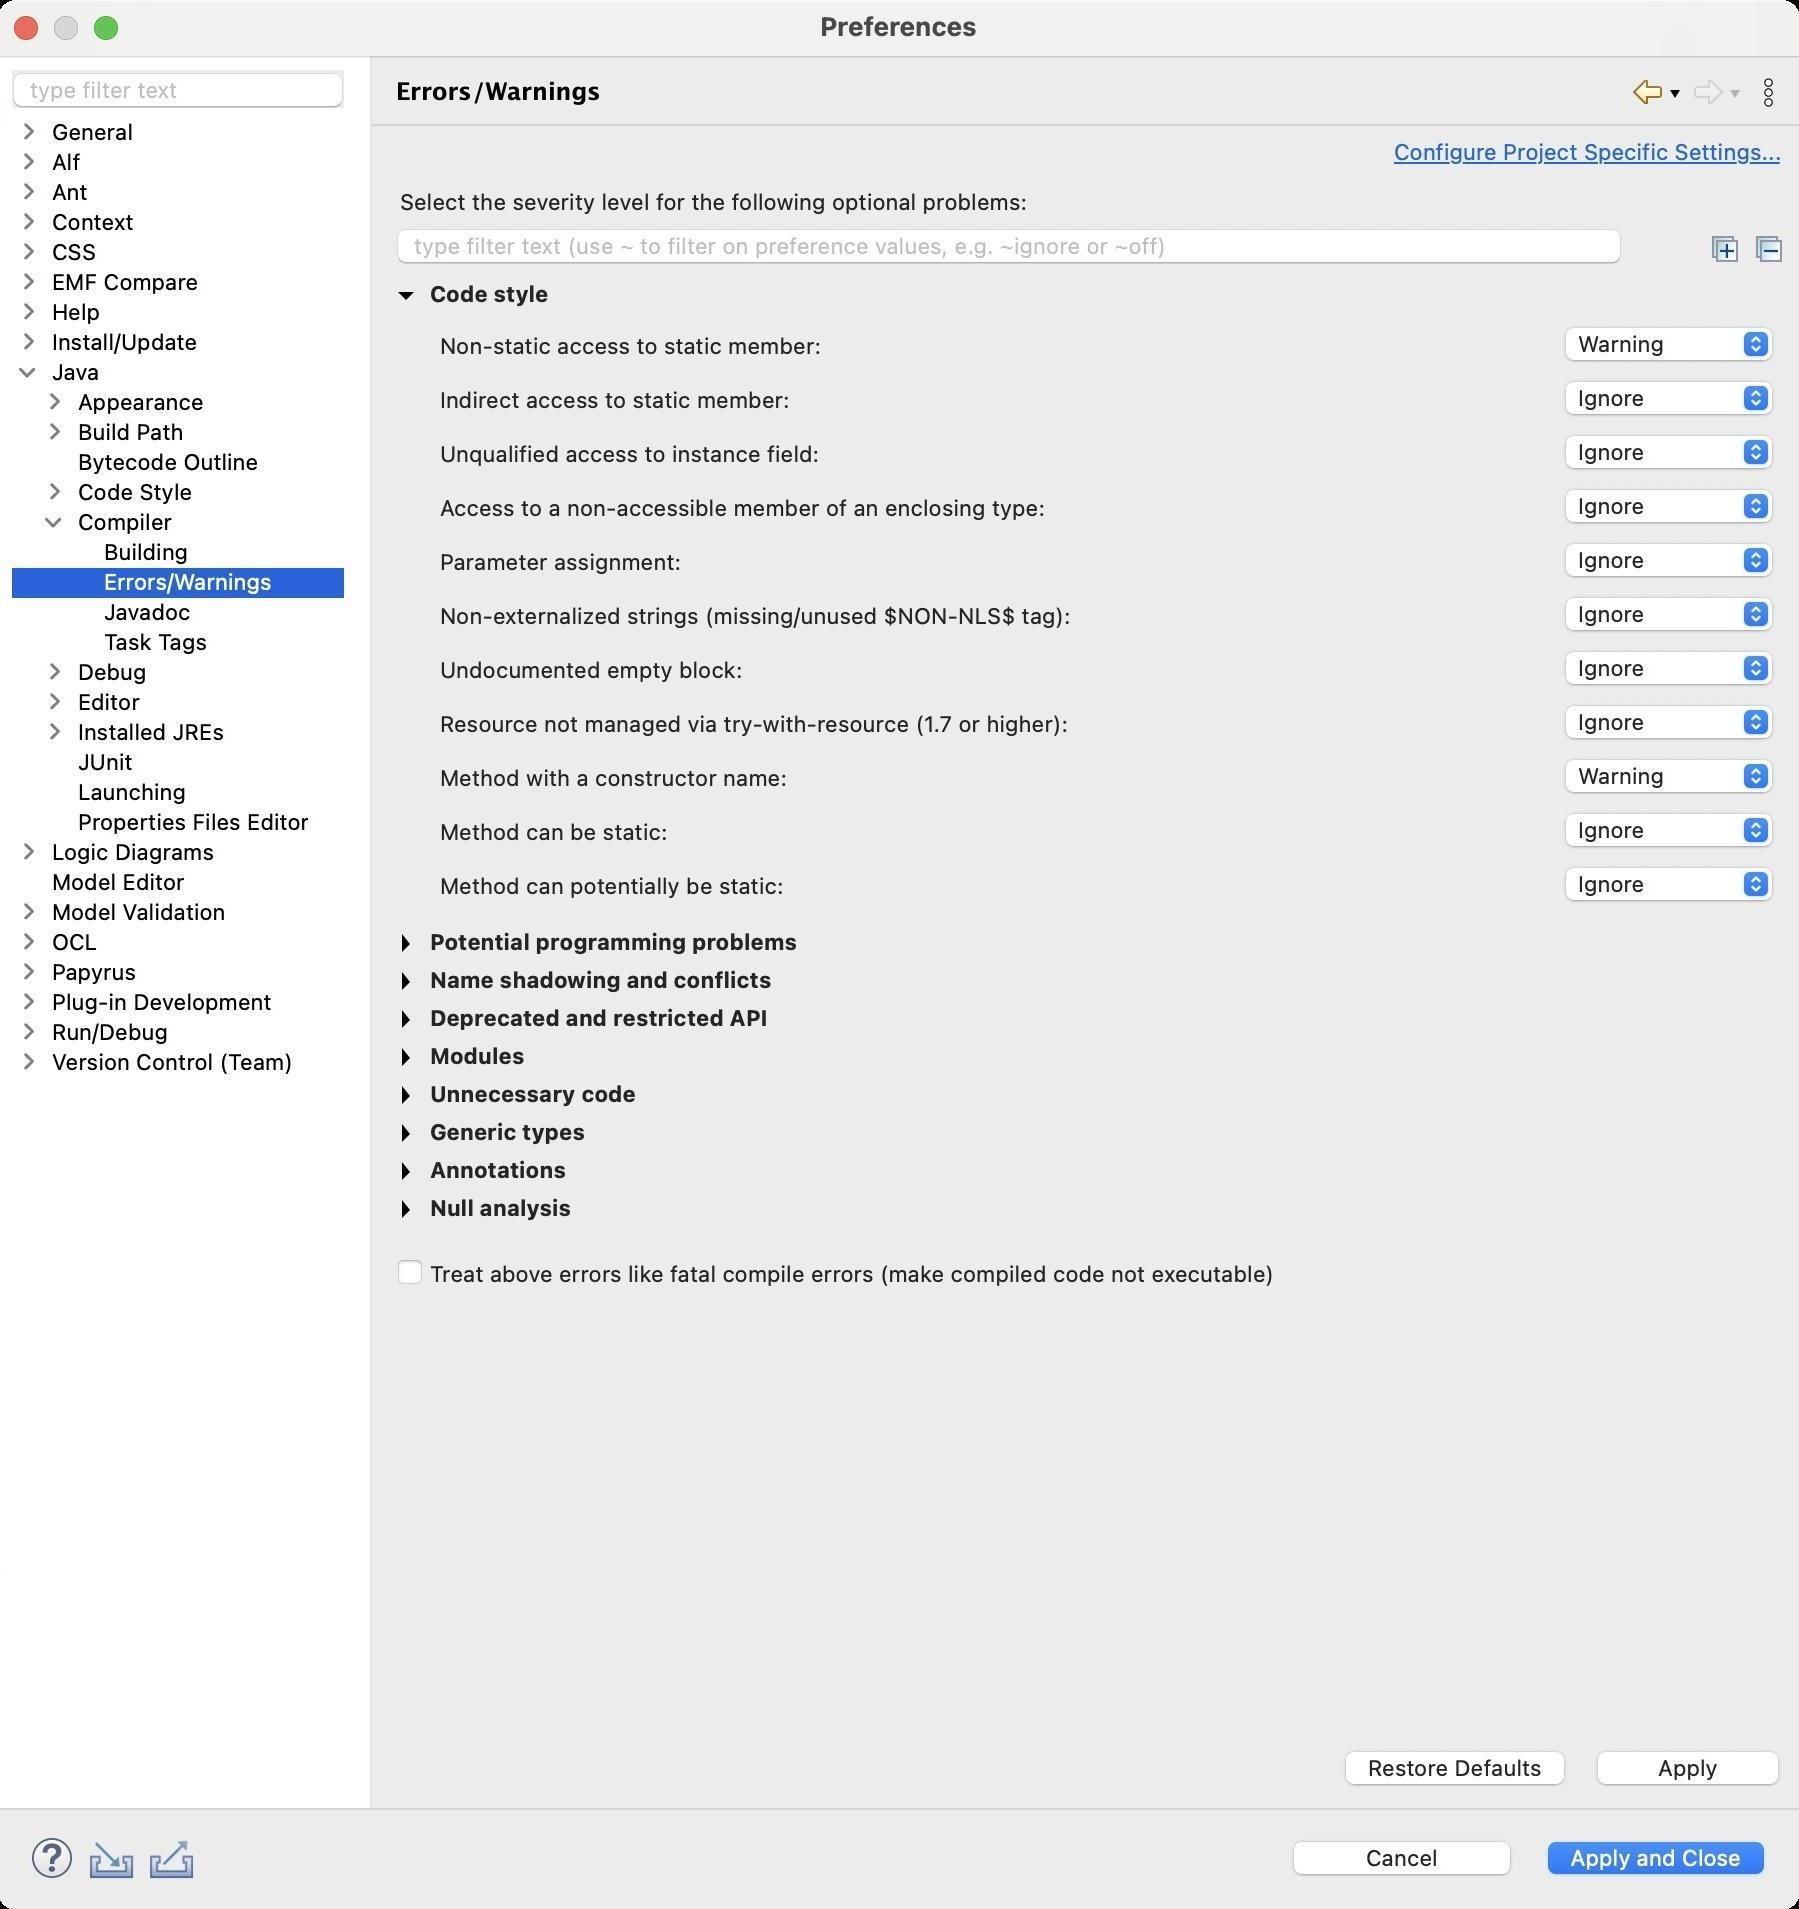
Accessibility tree:
{"name": "Preferences", "role": "AXWindow", "description": null, "role_description": "standard window", "value": null, "position": "480.00;95.00", "size": "901;955", "children": [{"name": "Apply_and_Close", "role": "AXButton", "description": null, "role_description": "button", "value": null, "position": "769.00;917.00", "size": "120;27", "children": []}, {"name": "Cancel", "role": "AXButton", "description": null, "role_description": "button", "value": null, "position": "642.00;917.00", "size": "120;27", "children": []}, {"name": null, "role": "AXToolbar", "description": null, "role_description": "toolbar", "value": null, "position": "12.00;915.00", "size": "90;30", "children": [{"name": "Help", "role": "AXCheckBox", "description": null, "role_description": "checkbox", "value": 0, "position": "12.00;915.00", "size": "30;30", "children": []}, {"name": "Import", "role": "AXButton", "description": null, "role_description": "button", "value": null, "position": "42.00;915.00", "size": "30;30", "children": []}, {"name": "Export", "role": "AXButton", "description": null, "role_description": "button", "value": null, "position": "72.00;915.00", "size": "30;30", "children": []}]}, {"name": null, "role": "AXScrollArea", "description": null, "role_description": "scroll area", "value": null, "position": "199.00;69.00", "size": "697;830", "children": [{"name": "Apply", "role": "AXButton", "description": null, "role_description": "button", "value": null, "position": "794.00;872.00", "size": "102;27", "children": []}, {"name": "Restore_Defaults", "role": "AXButton", "description": null, "role_description": "button", "value": null, "position": "668.00;872.00", "size": "121;27", "children": []}, {"name": null, "role": "AXScrollArea", "description": null, "role_description": "scroll area", "value": null, "position": "199.00;140.00", "size": "697;727", "children": [{"name": "Treat_above_errors_like_fatal_compile_errors_(make_compiled_code_not_executable)", "role": "AXCheckBox", "description": null, "role_description": "checkbox", "value": 0, "position": "199.00;629.00", "size": "444;16", "children": []}, {"name": "Search_for_external_annotations_in_all_build_path_locations", "role": "AXCheckBox", "description": null, "role_description": "checkbox", "value": 0, "position": "199.00;597.00", "size": "0;0", "children": []}, {"name": "Enable_syntactic_null_analysis_for_fields", "role": "AXCheckBox", "description": null, "role_description": "checkbox", "value": 0, "position": "199.00;597.00", "size": "0;0", "children": []}, {"name": "Inherit_null_annotations", "role": "AXCheckBox", "description": null, "role_description": "checkbox", "value": 0, "position": "199.00;597.00", "size": "0;0", "children": []}, {"name": null, "role": "AXScrollArea", "description": null, "role_description": "scroll area", "value": null, "position": "199.00;597.00", "size": "0;0", "children": [{"name": null, "role": "AXTextArea", "description": null, "role_description": "text entry area", "value": "Use default annotations for null specifications (Configure...)", "position": "199.00;597.00", "size": "0;13", "children": [{"name": "Configure...", "role": "AXLink", "description": null, "role_description": "hyperlink", "value": null, "position": "448.83;597.00", "size": "61;13", "children": []}]}]}, {"name": "Use_default_annotations_for_null_specifications_(Configure...)", "role": "AXCheckBox", "description": null, "role_description": "checkbox", "value": 1, "position": "199.00;597.00", "size": "0;0", "children": []}, {"name": null, "role": "AXPopUpButton", "description": null, "role_description": "pop up button", "value": "Ignore", "position": "199.00;597.00", "size": "0;0", "children": []}, {"name": null, "role": "AXStaticText", "description": null, "role_description": "text", "value": "Missing '@NonNullByDefault' annotation on package:", "position": "199.00;597.00", "size": "0;0", "children": []}, {"name": null, "role": "AXPopUpButton", "description": null, "role_description": "pop up button", "value": "Warning", "position": "199.00;597.00", "size": "0;0", "children": []}, {"name": null, "role": "AXStaticText", "description": null, "role_description": "text", "value": "'@NonNull' parameter not annotated in overriding method:", "position": "199.00;597.00", "size": "0;0", "children": []}, {"name": null, "role": "AXPopUpButton", "description": null, "role_description": "pop up button", "value": "Warning", "position": "199.00;597.00", "size": "0;0", "children": []}, {"name": null, "role": "AXStaticText", "description": null, "role_description": "text", "value": "Redundant null annotation:", "position": "199.00;597.00", "size": "0;0", "children": []}, {"name": null, "role": "AXPopUpButton", "description": null, "role_description": "pop up button", "value": "Warning", "position": "199.00;597.00", "size": "0;0", "children": []}, {"name": null, "role": "AXStaticText", "description": null, "role_description": "text", "value": "Unsafe '@Nonnull' interpretation of free type variable from library:", "position": "199.00;597.00", "size": "0;0", "children": []}, {"name": null, "role": "AXPopUpButton", "description": null, "role_description": "pop up button", "value": "Warning", "position": "199.00;597.00", "size": "0;0", "children": []}, {"name": null, "role": "AXStaticText", "description": null, "role_description": "text", "value": "Problems detected by pessimistic analysis for free type variables:", "position": "199.00;597.00", "size": "0;0", "children": []}, {"name": null, "role": "AXPopUpButton", "description": null, "role_description": "pop up button", "value": "Info", "position": "199.00;597.00", "size": "0;0", "children": []}, {"name": null, "role": "AXStaticText", "description": null, "role_description": "text", "value": "Unsafe conversion of annotated parameterized type to less-annotated type:", "position": "199.00;597.00", "size": "0;0", "children": []}, {"name": null, "role": "AXPopUpButton", "description": null, "role_description": "pop up button", "value": "Warning", "position": "199.00;597.00", "size": "0;0", "children": []}, {"name": null, "role": "AXStaticText", "description": null, "role_description": "text", "value": "Unchecked conversion from non-annotated type to @NonNull type:", "position": "199.00;597.00", "size": "0;0", "children": []}, {"name": null, "role": "AXPopUpButton", "description": null, "role_description": "pop up button", "value": "Error", "position": "199.00;597.00", "size": "0;0", "children": []}, {"name": null, "role": "AXStaticText", "description": null, "role_description": "text", "value": "Conflict between null annotations and null inference:", "position": "199.00;597.00", "size": "0;0", "children": []}, {"name": null, "role": "AXPopUpButton", "description": null, "role_description": "pop up button", "value": "Error", "position": "199.00;597.00", "size": "0;0", "children": []}, {"name": null, "role": "AXStaticText", "description": null, "role_description": "text", "value": "Violation of null specification:", "position": "199.00;597.00", "size": "0;0", "children": []}, {"name": "Enable_annotation-based_null_analysis", "role": "AXCheckBox", "description": null, "role_description": "checkbox", "value": 0, "position": "199.00;597.00", "size": "0;0", "children": []}, {"name": "Include_'assert'_in_null_analysis", "role": "AXCheckBox", "description": null, "role_description": "checkbox", "value": 0, "position": "199.00;597.00", "size": "0;0", "children": []}, {"name": null, "role": "AXPopUpButton", "description": null, "role_description": "pop up button", "value": "Ignore", "position": "199.00;597.00", "size": "0;0", "children": []}, {"name": null, "role": "AXStaticText", "description": null, "role_description": "text", "value": "Redundant null check:", "position": "199.00;597.00", "size": "0;0", "children": []}, {"name": null, "role": "AXPopUpButton", "description": null, "role_description": "pop up button", "value": "Ignore", "position": "199.00;597.00", "size": "0;0", "children": []}, {"name": null, "role": "AXStaticText", "description": null, "role_description": "text", "value": "Potential null pointer access:", "position": "199.00;597.00", "size": "0;0", "children": []}, {"name": null, "role": "AXPopUpButton", "description": null, "role_description": "pop up button", "value": "Warning", "position": "199.00;597.00", "size": "0;0", "children": []}, {"name": null, "role": "AXStaticText", "description": null, "role_description": "text", "value": "Null pointer access:", "position": "199.00;597.00", "size": "0;0", "children": []}, {"name": null, "role": "AXStaticText", "description": null, "role_description": "text", "value": "Null analysis", "position": "214.00;597.00", "size": "75;14", "children": []}, {"name": "Expandable", "role": "AXOutline", "description": "Expandable", "role_description": "outline", "value": null, "position": "199.00;603.00", "size": "11;11", "children": []}, {"name": "Suppress_optional_errors_with_'@SuppressWarnings'", "role": "AXCheckBox", "description": null, "role_description": "checkbox", "value": 0, "position": "199.00;578.00", "size": "0;0", "children": []}, {"name": null, "role": "AXPopUpButton", "description": null, "role_description": "pop up button", "value": "Info", "position": "199.00;578.00", "size": "0;0", "children": []}, {"name": null, "role": "AXStaticText", "description": null, "role_description": "text", "value": "'Unused' status is not fully known because a relevant option is set to 'Ignore':", "position": "199.00;578.00", "size": "0;0", "children": []}, {"name": null, "role": "AXPopUpButton", "description": null, "role_description": "pop up button", "value": "Warning", "position": "199.00;578.00", "size": "0;0", "children": []}, {"name": null, "role": "AXStaticText", "description": null, "role_description": "text", "value": "Unused '@SuppressWarnings' token:", "position": "199.00;578.00", "size": "0;0", "children": []}, {"name": "Enable_'@SuppressWarnings'_annotations", "role": "AXCheckBox", "description": null, "role_description": "checkbox", "value": 1, "position": "199.00;578.00", "size": "0;0", "children": []}, {"name": null, "role": "AXPopUpButton", "description": null, "role_description": "pop up button", "value": "Warning", "position": "199.00;578.00", "size": "0;0", "children": []}, {"name": null, "role": "AXStaticText", "description": null, "role_description": "text", "value": "Unhandled token in '@SuppressWarnings':", "position": "199.00;578.00", "size": "0;0", "children": []}, {"name": null, "role": "AXPopUpButton", "description": null, "role_description": "pop up button", "value": "Warning", "position": "199.00;578.00", "size": "0;0", "children": []}, {"name": null, "role": "AXStaticText", "description": null, "role_description": "text", "value": "Annotation is used as super interface:", "position": "199.00;578.00", "size": "0;0", "children": []}, {"name": null, "role": "AXPopUpButton", "description": null, "role_description": "pop up button", "value": "Ignore", "position": "199.00;578.00", "size": "0;0", "children": []}, {"name": null, "role": "AXStaticText", "description": null, "role_description": "text", "value": "Missing '@Deprecated' annotation:", "position": "199.00;578.00", "size": "0;0", "children": []}, {"name": "Include_implementations_of_interface_methods_(1.6_or_higher)", "role": "AXCheckBox", "description": null, "role_description": "checkbox", "value": 1, "position": "199.00;578.00", "size": "0;0", "children": []}, {"name": null, "role": "AXPopUpButton", "description": null, "role_description": "pop up button", "value": "Ignore", "position": "199.00;578.00", "size": "0;0", "children": []}, {"name": null, "role": "AXStaticText", "description": null, "role_description": "text", "value": "Missing '@Override' annotation:", "position": "199.00;578.00", "size": "0;0", "children": []}, {"name": null, "role": "AXStaticText", "description": null, "role_description": "text", "value": "Annotations", "position": "214.00;578.00", "size": "73;14", "children": []}, {"name": "Expandable", "role": "AXOutline", "description": "Expandable", "role_description": "outline", "value": null, "position": "199.00;584.00", "size": "11;11", "children": []}, {"name": "Ignore_unavoidable_generic_type_problems_due_to_raw_APIs", "role": "AXCheckBox", "description": null, "role_description": "checkbox", "value": 0, "position": "199.00;559.00", "size": "0;0", "children": []}, {"name": null, "role": "AXPopUpButton", "description": null, "role_description": "pop up button", "value": "Ignore", "position": "199.00;559.00", "size": "0;0", "children": []}, {"name": null, "role": "AXStaticText", "description": null, "role_description": "text", "value": "Redundant type arguments (1.7 or higher):", "position": "199.00;559.00", "size": "0;0", "children": []}, {"name": null, "role": "AXPopUpButton", "description": null, "role_description": "pop up button", "value": "Warning", "position": "199.00;559.00", "size": "0;0", "children": []}, {"name": null, "role": "AXStaticText", "description": null, "role_description": "text", "value": "Generic type parameter declared with a final type bound:", "position": "199.00;559.00", "size": "0;0", "children": []}, {"name": null, "role": "AXPopUpButton", "description": null, "role_description": "pop up button", "value": "Warning", "position": "199.00;559.00", "size": "0;0", "children": []}, {"name": null, "role": "AXStaticText", "description": null, "role_description": "text", "value": "Usage of a raw type:", "position": "199.00;559.00", "size": "0;0", "children": []}, {"name": null, "role": "AXPopUpButton", "description": null, "role_description": "pop up button", "value": "Warning", "position": "199.00;559.00", "size": "0;0", "children": []}, {"name": null, "role": "AXStaticText", "description": null, "role_description": "text", "value": "Unchecked generic type operation:", "position": "199.00;559.00", "size": "0;0", "children": []}, {"name": null, "role": "AXStaticText", "description": null, "role_description": "text", "value": "Generic types", "position": "214.00;559.00", "size": "82;14", "children": []}, {"name": "Expandable", "role": "AXOutline", "description": "Expandable", "role_description": "outline", "value": null, "position": "199.00;565.00", "size": "11;11", "children": []}, {"name": null, "role": "AXPopUpButton", "description": null, "role_description": "pop up button", "value": "Ignore", "position": "199.00;540.00", "size": "0;0", "children": []}, {"name": null, "role": "AXStaticText", "description": null, "role_description": "text", "value": "Redundant super interface:", "position": "199.00;540.00", "size": "0;0", "children": []}, {"name": null, "role": "AXPopUpButton", "description": null, "role_description": "pop up button", "value": "Warning", "position": "199.00;540.00", "size": "0;0", "children": []}, {"name": null, "role": "AXStaticText", "description": null, "role_description": "text", "value": "Unused 'break' or 'continue' label:", "position": "199.00;540.00", "size": "0;0", "children": []}, {"name": "Ignore_'Exception'_and_'Throwable'", "role": "AXCheckBox", "description": null, "role_description": "checkbox", "value": 1, "position": "199.00;540.00", "size": "0;0", "children": []}, {"name": "Ignore_exceptions_documented_with_'@throws'_or_'@exception'_tags", "role": "AXCheckBox", "description": null, "role_description": "checkbox", "value": 1, "position": "199.00;540.00", "size": "0;0", "children": []}, {"name": "Ignore_in_overriding_and_implementing_methods", "role": "AXCheckBox", "description": null, "role_description": "checkbox", "value": 1, "position": "199.00;540.00", "size": "0;0", "children": []}, {"name": null, "role": "AXPopUpButton", "description": null, "role_description": "pop up button", "value": "Ignore", "position": "199.00;540.00", "size": "0;0", "children": []}, {"name": null, "role": "AXStaticText", "description": null, "role_description": "text", "value": "Unnecessary declaration of thrown exception:", "position": "199.00;540.00", "size": "0;0", "children": []}, {"name": null, "role": "AXPopUpButton", "description": null, "role_description": "pop up button", "value": "Ignore", "position": "199.00;540.00", "size": "0;0", "children": []}, {"name": null, "role": "AXStaticText", "description": null, "role_description": "text", "value": "Unnecessary cast or 'instanceof' operation:", "position": "199.00;540.00", "size": "0;0", "children": []}, {"name": null, "role": "AXPopUpButton", "description": null, "role_description": "pop up button", "value": "Ignore", "position": "199.00;540.00", "size": "0;0", "children": []}, {"name": null, "role": "AXStaticText", "description": null, "role_description": "text", "value": "Unnecessary 'else' statement:", "position": "199.00;540.00", "size": "0;0", "children": []}, {"name": null, "role": "AXPopUpButton", "description": null, "role_description": "pop up button", "value": "Warning", "position": "199.00;540.00", "size": "0;0", "children": []}, {"name": null, "role": "AXStaticText", "description": null, "role_description": "text", "value": "Unused private member:", "position": "199.00;540.00", "size": "0;0", "children": []}, {"name": null, "role": "AXPopUpButton", "description": null, "role_description": "pop up button", "value": "Warning", "position": "199.00;540.00", "size": "0;0", "children": []}, {"name": null, "role": "AXStaticText", "description": null, "role_description": "text", "value": "Unused import:", "position": "199.00;540.00", "size": "0;0", "children": []}, {"name": null, "role": "AXPopUpButton", "description": null, "role_description": "pop up button", "value": "Ignore", "position": "199.00;540.00", "size": "0;0", "children": []}, {"name": null, "role": "AXStaticText", "description": null, "role_description": "text", "value": "Value of exception parameter is not used:", "position": "199.00;540.00", "size": "0;0", "children": []}, {"name": "Ignore_unused_parameters_documented_with_'@param'_tag", "role": "AXCheckBox", "description": null, "role_description": "checkbox", "value": 1, "position": "199.00;540.00", "size": "0;0", "children": []}, {"name": null, "role": "AXPopUpButton", "description": null, "role_description": "pop up button", "value": "Ignore", "position": "199.00;540.00", "size": "0;0", "children": []}, {"name": null, "role": "AXStaticText", "description": null, "role_description": "text", "value": "Unused type parameter:", "position": "199.00;540.00", "size": "0;0", "children": []}, {"name": "Ignore_in_overriding_and_implementing_methods", "role": "AXCheckBox", "description": null, "role_description": "checkbox", "value": 1, "position": "199.00;540.00", "size": "0;0", "children": []}, {"name": null, "role": "AXPopUpButton", "description": null, "role_description": "pop up button", "value": "Ignore", "position": "199.00;540.00", "size": "0;0", "children": []}, {"name": null, "role": "AXStaticText", "description": null, "role_description": "text", "value": "Value of method parameter is not used:", "position": "199.00;540.00", "size": "0;0", "children": []}, {"name": null, "role": "AXPopUpButton", "description": null, "role_description": "pop up button", "value": "Warning", "position": "199.00;540.00", "size": "0;0", "children": []}, {"name": null, "role": "AXStaticText", "description": null, "role_description": "text", "value": "Value of local variable is not used:", "position": "199.00;540.00", "size": "0;0", "children": []}, {"name": null, "role": "AXStaticText", "description": null, "role_description": "text", "value": "Unnecessary code", "position": "214.00;540.00", "size": "108;14", "children": []}, {"name": "Expandable", "role": "AXOutline", "description": "Expandable", "role_description": "outline", "value": null, "position": "199.00;546.00", "size": "11;11", "children": []}, {"name": null, "role": "AXPopUpButton", "description": null, "role_description": "pop up button", "value": "Warning", "position": "199.00;521.00", "size": "0;0", "children": []}, {"name": null, "role": "AXStaticText", "description": null, "role_description": "text", "value": "An automatic module with an unstable name is required", "position": "199.00;521.00", "size": "0;0", "children": []}, {"name": null, "role": "AXPopUpButton", "description": null, "role_description": "pop up button", "value": "Warning", "position": "199.00;521.00", "size": "0;0", "children": []}, {"name": null, "role": "AXStaticText", "description": null, "role_description": "text", "value": "API leaks", "position": "199.00;521.00", "size": "0;0", "children": []}, {"name": null, "role": "AXStaticText", "description": null, "role_description": "text", "value": "Modules", "position": "214.00;521.00", "size": "52;14", "children": []}, {"name": "Expandable", "role": "AXOutline", "description": "Expandable", "role_description": "outline", "value": null, "position": "199.00;527.00", "size": "11;11", "children": []}, {"name": null, "role": "AXPopUpButton", "description": null, "role_description": "pop up button", "value": "Warning", "position": "199.00;502.00", "size": "0;0", "children": []}, {"name": null, "role": "AXStaticText", "description": null, "role_description": "text", "value": "Discouraged reference (access rules):", "position": "199.00;502.00", "size": "0;0", "children": []}, {"name": null, "role": "AXPopUpButton", "description": null, "role_description": "pop up button", "value": "Error", "position": "199.00;502.00", "size": "0;0", "children": []}, {"name": null, "role": "AXStaticText", "description": null, "role_description": "text", "value": "Forbidden reference (access rules):", "position": "199.00;502.00", "size": "0;0", "children": []}, {"name": null, "role": "AXPopUpButton", "description": null, "role_description": "pop up button", "value": "Warning", "position": "199.00;502.00", "size": "0;0", "children": []}, {"name": null, "role": "AXStaticText", "description": null, "role_description": "text", "value": "Deprecated API marked for removal:", "position": "199.00;502.00", "size": "0;0", "children": []}, {"name": "Signal_overriding_or_implementing_deprecated_method", "role": "AXCheckBox", "description": null, "role_description": "checkbox", "value": 0, "position": "199.00;502.00", "size": "0;0", "children": []}, {"name": "Signal_use_of_deprecated_API_inside_deprecated_code", "role": "AXCheckBox", "description": null, "role_description": "checkbox", "value": 0, "position": "199.00;502.00", "size": "0;0", "children": []}, {"name": null, "role": "AXPopUpButton", "description": null, "role_description": "pop up button", "value": "Warning", "position": "199.00;502.00", "size": "0;0", "children": []}, {"name": null, "role": "AXStaticText", "description": null, "role_description": "text", "value": "Deprecated API:", "position": "199.00;502.00", "size": "0;0", "children": []}, {"name": null, "role": "AXStaticText", "description": null, "role_description": "text", "value": "Deprecated and restricted API", "position": "214.00;502.00", "size": "174;14", "children": []}, {"name": "Expandable", "role": "AXOutline", "description": "Expandable", "role_description": "outline", "value": null, "position": "199.00;508.00", "size": "11;11", "children": []}, {"name": null, "role": "AXPopUpButton", "description": null, "role_description": "pop up button", "value": "Warning", "position": "199.00;483.00", "size": "0;0", "children": []}, {"name": null, "role": "AXStaticText", "description": null, "role_description": "text", "value": "Interface method conflicts with protected 'Object' method:", "position": "199.00;483.00", "size": "0;0", "children": []}, {"name": null, "role": "AXPopUpButton", "description": null, "role_description": "pop up button", "value": "Warning", "position": "199.00;483.00", "size": "0;0", "children": []}, {"name": null, "role": "AXStaticText", "description": null, "role_description": "text", "value": "Method does not override package visible method:", "position": "199.00;483.00", "size": "0;0", "children": []}, {"name": null, "role": "AXPopUpButton", "description": null, "role_description": "pop up button", "value": "Warning", "position": "199.00;483.00", "size": "0;0", "children": []}, {"name": null, "role": "AXStaticText", "description": null, "role_description": "text", "value": "Type parameter hides another type:", "position": "199.00;483.00", "size": "0;0", "children": []}, {"name": "Include_constructor_or_setter_method_parameters", "role": "AXCheckBox", "description": null, "role_description": "checkbox", "value": 0, "position": "199.00;483.00", "size": "0;0", "children": []}, {"name": null, "role": "AXPopUpButton", "description": null, "role_description": "pop up button", "value": "Ignore", "position": "199.00;483.00", "size": "0;0", "children": []}, {"name": null, "role": "AXStaticText", "description": null, "role_description": "text", "value": "Local variable declaration hides another field or variable:", "position": "199.00;483.00", "size": "0;0", "children": []}, {"name": null, "role": "AXPopUpButton", "description": null, "role_description": "pop up button", "value": "Ignore", "position": "199.00;483.00", "size": "0;0", "children": []}, {"name": null, "role": "AXStaticText", "description": null, "role_description": "text", "value": "Field declaration hides another field or variable:", "position": "199.00;483.00", "size": "0;0", "children": []}, {"name": null, "role": "AXStaticText", "description": null, "role_description": "text", "value": "Name shadowing and conflicts", "position": "214.00;483.00", "size": "175;14", "children": []}, {"name": "Expandable", "role": "AXOutline", "description": "Expandable", "role_description": "outline", "value": null, "position": "199.00;489.00", "size": "11;11", "children": []}, {"name": null, "role": "AXPopUpButton", "description": null, "role_description": "pop up button", "value": "Ignore", "position": "199.00;464.00", "size": "0;0", "children": []}, {"name": null, "role": "AXStaticText", "description": null, "role_description": "text", "value": "Class overrides 'equals()' but not 'hashCode()':", "position": "199.00;464.00", "size": "0;0", "children": []}, {"name": null, "role": "AXPopUpButton", "description": null, "role_description": "pop up button", "value": "Ignore", "position": "199.00;464.00", "size": "0;0", "children": []}, {"name": null, "role": "AXStaticText", "description": null, "role_description": "text", "value": "Missing synchronized modifier on inherited method:", "position": "199.00;464.00", "size": "0;0", "children": []}, {"name": null, "role": "AXPopUpButton", "description": null, "role_description": "pop up button", "value": "Warning", "position": "199.00;464.00", "size": "0;0", "children": []}, {"name": null, "role": "AXStaticText", "description": null, "role_description": "text", "value": "Serializable class without serialVersionUID:", "position": "199.00;464.00", "size": "0;0", "children": []}, {"name": null, "role": "AXScrollArea", "description": null, "role_description": "scroll area", "value": null, "position": "199.00;464.00", "size": "0;0", "children": [{"name": null, "role": "AXTextArea", "description": null, "role_description": "text entry area", "value": "Use default annotations for ownership specifications (Configure...)", "position": "199.00;464.00", "size": "0;13", "children": [{"name": "Configure...", "role": "AXLink", "description": null, "role_description": "hyperlink", "value": null, "position": "484.00;464.00", "size": "61;13", "children": []}]}]}, {"name": "Use_default_annotations_for_ownership_specifications_(Configure...)", "role": "AXCheckBox", "description": null, "role_description": "checkbox", "value": 0, "position": "199.00;464.00", "size": "0;0", "children": []}, {"name": null, "role": "AXPopUpButton", "description": null, "role_description": "pop up button", "value": "Warning", "position": "199.00;464.00", "size": "0;0", "children": []}, {"name": null, "role": "AXStaticText", "description": null, "role_description": "text", "value": "Resource not managed with ownership annotations as recommended", "position": "199.00;464.00", "size": "0;0", "children": []}, {"name": null, "role": "AXPopUpButton", "description": null, "role_description": "pop up button", "value": "Warning", "position": "199.00;464.00", "size": "0;0", "children": []}, {"name": null, "role": "AXStaticText", "description": null, "role_description": "text", "value": "Ownership annotation incompatibly overridden", "position": "199.00;464.00", "size": "0;0", "children": []}, {"name": "Enable_annotation_based_resource_analysis", "role": "AXCheckBox", "description": null, "role_description": "checkbox", "value": 0, "position": "199.00;464.00", "size": "0;0", "children": []}, {"name": null, "role": "AXPopUpButton", "description": null, "role_description": "pop up button", "value": "Ignore", "position": "199.00;464.00", "size": "0;0", "children": []}, {"name": null, "role": "AXStaticText", "description": null, "role_description": "text", "value": "Potential resource leak:", "position": "199.00;464.00", "size": "0;0", "children": []}, {"name": null, "role": "AXPopUpButton", "description": null, "role_description": "pop up button", "value": "Warning", "position": "199.00;464.00", "size": "0;0", "children": []}, {"name": null, "role": "AXStaticText", "description": null, "role_description": "text", "value": "Resource leak:", "position": "199.00;464.00", "size": "0;0", "children": []}, {"name": null, "role": "AXPopUpButton", "description": null, "role_description": "pop up button", "value": "Warning", "position": "199.00;464.00", "size": "0;0", "children": []}, {"name": null, "role": "AXStaticText", "description": null, "role_description": "text", "value": "Dead code (e.g. 'if (false)'):", "position": "199.00;464.00", "size": "0;0", "children": []}, {"name": null, "role": "AXPopUpButton", "description": null, "role_description": "pop up button", "value": "Warning", "position": "199.00;464.00", "size": "0;0", "children": []}, {"name": null, "role": "AXStaticText", "description": null, "role_description": "text", "value": "'finally' does not complete normally:", "position": "199.00;464.00", "size": "0;0", "children": []}, {"name": null, "role": "AXPopUpButton", "description": null, "role_description": "pop up button", "value": "Warning", "position": "199.00;464.00", "size": "0;0", "children": []}, {"name": null, "role": "AXStaticText", "description": null, "role_description": "text", "value": "Hidden catch block:", "position": "199.00;464.00", "size": "0;0", "children": []}, {"name": null, "role": "AXPopUpButton", "description": null, "role_description": "pop up button", "value": "Ignore", "position": "199.00;464.00", "size": "0;0", "children": []}, {"name": null, "role": "AXStaticText", "description": null, "role_description": "text", "value": "'switch' case fall-through:", "position": "199.00;464.00", "size": "0;0", "children": []}, {"name": null, "role": "AXPopUpButton", "description": null, "role_description": "pop up button", "value": "Ignore", "position": "199.00;464.00", "size": "0;0", "children": []}, {"name": null, "role": "AXStaticText", "description": null, "role_description": "text", "value": "'switch' is missing 'default' case:", "position": "199.00;464.00", "size": "0;0", "children": []}, {"name": "Signal_even_if_'default'_case_exists", "role": "AXCheckBox", "description": null, "role_description": "checkbox", "value": 0, "position": "199.00;464.00", "size": "0;0", "children": []}, {"name": null, "role": "AXPopUpButton", "description": null, "role_description": "pop up button", "value": "Warning", "position": "199.00;464.00", "size": "0;0", "children": []}, {"name": null, "role": "AXStaticText", "description": null, "role_description": "text", "value": "Incomplete 'switch' cases on enum:", "position": "199.00;464.00", "size": "0;0", "children": []}, {"name": null, "role": "AXPopUpButton", "description": null, "role_description": "pop up button", "value": "Ignore", "position": "199.00;464.00", "size": "0;0", "children": []}, {"name": null, "role": "AXStaticText", "description": null, "role_description": "text", "value": "Unused object allocation:", "position": "199.00;464.00", "size": "0;0", "children": []}, {"name": null, "role": "AXPopUpButton", "description": null, "role_description": "pop up button", "value": "Ignore", "position": "199.00;464.00", "size": "0;0", "children": []}, {"name": null, "role": "AXStaticText", "description": null, "role_description": "text", "value": "Empty statement:", "position": "199.00;464.00", "size": "0;0", "children": []}, {"name": null, "role": "AXPopUpButton", "description": null, "role_description": "pop up button", "value": "Info", "position": "199.00;464.00", "size": "0;0", "children": []}, {"name": null, "role": "AXStaticText", "description": null, "role_description": "text", "value": "Unlikely argument type for method equals()", "position": "199.00;464.00", "size": "0;0", "children": []}, {"name": "Perform_strict_analysis_against_the_expected_type", "role": "AXCheckBox", "description": null, "role_description": "checkbox", "value": 0, "position": "199.00;464.00", "size": "0;0", "children": []}, {"name": null, "role": "AXPopUpButton", "description": null, "role_description": "pop up button", "value": "Warning", "position": "199.00;464.00", "size": "0;0", "children": []}, {"name": null, "role": "AXStaticText", "description": null, "role_description": "text", "value": "Unlikely argument type for collection methods using 'Object'", "position": "199.00;464.00", "size": "0;0", "children": []}, {"name": null, "role": "AXPopUpButton", "description": null, "role_description": "pop up button", "value": "Warning", "position": "199.00;464.00", "size": "0;0", "children": []}, {"name": null, "role": "AXStaticText", "description": null, "role_description": "text", "value": "Inexact type match for vararg arguments:", "position": "199.00;464.00", "size": "0;0", "children": []}, {"name": null, "role": "AXPopUpButton", "description": null, "role_description": "pop up button", "value": "Warning", "position": "199.00;464.00", "size": "0;0", "children": []}, {"name": null, "role": "AXStaticText", "description": null, "role_description": "text", "value": "Using a char array in string concatenation:", "position": "199.00;464.00", "size": "0;0", "children": []}, {"name": null, "role": "AXPopUpButton", "description": null, "role_description": "pop up button", "value": "Ignore", "position": "199.00;464.00", "size": "0;0", "children": []}, {"name": null, "role": "AXStaticText", "description": null, "role_description": "text", "value": "Boxing and unboxing conversions:", "position": "199.00;464.00", "size": "0;0", "children": []}, {"name": null, "role": "AXPopUpButton", "description": null, "role_description": "pop up button", "value": "Ignore", "position": "199.00;464.00", "size": "0;0", "children": []}, {"name": null, "role": "AXStaticText", "description": null, "role_description": "text", "value": "Possible accidental boolean assignment (e.g. 'if (a = b)'):", "position": "199.00;464.00", "size": "0;0", "children": []}, {"name": null, "role": "AXPopUpButton", "description": null, "role_description": "pop up button", "value": "Warning", "position": "199.00;464.00", "size": "0;0", "children": []}, {"name": null, "role": "AXStaticText", "description": null, "role_description": "text", "value": "Assignment has no effect (e.g. 'x = x'):", "position": "199.00;464.00", "size": "0;0", "children": []}, {"name": null, "role": "AXPopUpButton", "description": null, "role_description": "pop up button", "value": "Warning", "position": "199.00;464.00", "size": "0;0", "children": []}, {"name": null, "role": "AXStaticText", "description": null, "role_description": "text", "value": "Comparing identical values ('x == x'):", "position": "199.00;464.00", "size": "0;0", "children": []}, {"name": null, "role": "AXStaticText", "description": null, "role_description": "text", "value": "Potential programming problems", "position": "214.00;464.00", "size": "188;14", "children": []}, {"name": "Expandable", "role": "AXOutline", "description": "Expandable", "role_description": "outline", "value": null, "position": "199.00;470.00", "size": "11;11", "children": []}, {"name": null, "role": "AXPopUpButton", "description": null, "role_description": "pop up button", "value": "Ignore", "position": "780.00;432.00", "size": "111;22", "children": []}, {"name": null, "role": "AXStaticText", "description": null, "role_description": "text", "value": "Method can potentially be static:", "position": "219.00;436.00", "size": "176;14", "children": []}, {"name": null, "role": "AXPopUpButton", "description": null, "role_description": "pop up button", "value": "Ignore", "position": "780.00;405.00", "size": "111;22", "children": []}, {"name": null, "role": "AXStaticText", "description": null, "role_description": "text", "value": "Method can be static:", "position": "219.00;409.00", "size": "118;14", "children": []}, {"name": null, "role": "AXPopUpButton", "description": null, "role_description": "pop up button", "value": "Warning", "position": "780.00;378.00", "size": "111;22", "children": []}, {"name": null, "role": "AXStaticText", "description": null, "role_description": "text", "value": "Method with a constructor name:", "position": "219.00;382.00", "size": "178;14", "children": []}, {"name": null, "role": "AXPopUpButton", "description": null, "role_description": "pop up button", "value": "Ignore", "position": "780.00;351.00", "size": "111;22", "children": []}, {"name": null, "role": "AXStaticText", "description": null, "role_description": "text", "value": "Resource not managed via try-with-resource (1.7 or higher):", "position": "219.00;355.00", "size": "319;14", "children": []}, {"name": null, "role": "AXPopUpButton", "description": null, "role_description": "pop up button", "value": "Ignore", "position": "780.00;324.00", "size": "111;22", "children": []}, {"name": null, "role": "AXStaticText", "description": null, "role_description": "text", "value": "Undocumented empty block:", "position": "219.00;328.00", "size": "156;14", "children": []}, {"name": null, "role": "AXPopUpButton", "description": null, "role_description": "pop up button", "value": "Ignore", "position": "780.00;297.00", "size": "111;22", "children": []}, {"name": null, "role": "AXStaticText", "description": null, "role_description": "text", "value": "Non-externalized strings (missing/unused $NON-NLS$ tag):", "position": "219.00;301.00", "size": "320;14", "children": []}, {"name": null, "role": "AXPopUpButton", "description": null, "role_description": "pop up button", "value": "Ignore", "position": "780.00;270.00", "size": "111;22", "children": []}, {"name": null, "role": "AXStaticText", "description": null, "role_description": "text", "value": "Parameter assignment:", "position": "219.00;274.00", "size": "125;14", "children": []}, {"name": null, "role": "AXPopUpButton", "description": null, "role_description": "pop up button", "value": "Ignore", "position": "780.00;243.00", "size": "111;22", "children": []}, {"name": null, "role": "AXStaticText", "description": null, "role_description": "text", "value": "Access to a non-accessible member of an enclosing type:", "position": "219.00;247.00", "size": "307;14", "children": []}, {"name": null, "role": "AXPopUpButton", "description": null, "role_description": "pop up button", "value": "Ignore", "position": "780.00;216.00", "size": "111;22", "children": []}, {"name": null, "role": "AXStaticText", "description": null, "role_description": "text", "value": "Unqualified access to instance field:", "position": "219.00;220.00", "size": "194;14", "children": []}, {"name": null, "role": "AXPopUpButton", "description": null, "role_description": "pop up button", "value": "Ignore", "position": "780.00;189.00", "size": "111;22", "children": []}, {"name": null, "role": "AXStaticText", "description": null, "role_description": "text", "value": "Indirect access to static member:", "position": "219.00;193.00", "size": "179;14", "children": []}, {"name": null, "role": "AXPopUpButton", "description": null, "role_description": "pop up button", "value": "Warning", "position": "780.00;162.00", "size": "111;22", "children": []}, {"name": null, "role": "AXStaticText", "description": null, "role_description": "text", "value": "Non-static access to static member:", "position": "219.00;166.00", "size": "195;14", "children": []}, {"name": null, "role": "AXStaticText", "description": null, "role_description": "text", "value": "Code style", "position": "214.00;140.00", "size": "64;14", "children": []}, {"name": "Expandable", "role": "AXOutline", "description": "Expandable", "role_description": "outline", "value": null, "position": "199.00;146.00", "size": "11;11", "children": []}, {"name": null, "role": "AXScrollBar", "description": null, "role_description": "scroll bar", "value": 1.0, "position": "880.00;140.00", "size": "16;727", "children": []}]}, {"name": null, "role": "AXToolbar", "description": null, "role_description": "toolbar", "value": null, "position": "852.00;113.00", "size": "44;22", "children": [{"name": "Expand_all", "role": "AXButton", "description": null, "role_description": "button", "value": null, "position": "852.00;113.00", "size": "22;22", "children": []}, {"name": "Collapse_all", "role": "AXButton", "description": null, "role_description": "button", "value": null, "position": "874.00;113.00", "size": "22;22", "children": []}]}, {"name": null, "role": "AXTextField", "description": null, "role_description": "search text field", "value": "", "position": "199.00;113.00", "size": "613;19", "children": []}, {"name": null, "role": "AXStaticText", "description": null, "role_description": "text", "value": "Select the severity level for the following optional problems:", "position": "199.00;94.00", "size": "318;14", "children": []}, {"name": null, "role": "AXScrollArea", "description": null, "role_description": "scroll area", "value": null, "position": "696.00;69.00", "size": "200;15", "children": [{"name": null, "role": "AXTextArea", "description": null, "role_description": "text entry area", "value": "Configure Project Specific Settings...", "position": "696.00;69.00", "size": "200;15", "children": [{"name": "Configure_Project_Specific_Settings...", "role": "AXLink", "description": null, "role_description": "hyperlink", "value": null, "position": "698.00;69.00", "size": "194;13", "children": []}]}]}]}, {"name": null, "role": "AXToolbar", "description": "", "role_description": "toolbar", "value": null, "position": "814.00;35.00", "size": "82;22", "children": [{"name": "Back_to_Building", "role": "AXMenuButton", "description": null, "role_description": "menu button", "value": null, "position": "814.00;35.00", "size": "22;22", "children": []}, {"name": "Forward", "role": "AXMenuButton", "description": null, "role_description": "menu button", "value": null, "position": "844.00;35.00", "size": "22;22", "children": []}, {"name": "Additional_Dialog_Actions", "role": "AXButton", "description": null, "role_description": "button", "value": null, "position": "874.00;35.00", "size": "22;22", "children": []}]}, {"name": null, "role": "AXStaticText", "description": "", "role_description": "text", "value": "Errors/Warnings", "position": "196.00;35.00", "size": "611;21", "children": []}, {"name": null, "role": "AXSplitter", "description": null, "role_description": "splitter", "value": 180, "position": "180.00;28.00", "size": "5;876", "children": []}, {"name": null, "role": "AXScrollArea", "description": null, "role_description": "scroll area", "value": null, "position": "7.00;59.00", "size": "166;845", "children": [{"name": null, "role": "AXOutline", "description": null, "role_description": "outline", "value": null, "position": "7.00;59.00", "size": "166;845", "children": [{"name": null, "role": "AXRow", "description": null, "role_description": "outline row", "value": null, "position": "7.00;59.00", "size": "166;15", "children": [{"name": null, "role": "AXGroup", "description": null, "role_description": "group", "value": null, "position": "7.00;59.00", "size": "149;15", "children": [{"name": null, "role": "AXDisclosureTriangle", "description": null, "role_description": "disclosure triangle", "value": 0, "position": "9.00;59.00", "size": "12;14", "children": []}, {"name": null, "role": "AXStaticText", "description": null, "role_description": "text", "value": "General", "position": "25.00;59.00", "size": "130;14", "children": []}]}]}, {"name": null, "role": "AXRow", "description": null, "role_description": "outline row", "value": null, "position": "7.00;74.00", "size": "166;15", "children": [{"name": null, "role": "AXGroup", "description": null, "role_description": "group", "value": null, "position": "7.00;74.00", "size": "149;15", "children": [{"name": null, "role": "AXDisclosureTriangle", "description": null, "role_description": "disclosure triangle", "value": 0, "position": "9.00;74.00", "size": "12;14", "children": []}, {"name": null, "role": "AXStaticText", "description": null, "role_description": "text", "value": "Alf", "position": "25.00;74.00", "size": "130;14", "children": []}]}]}, {"name": null, "role": "AXRow", "description": null, "role_description": "outline row", "value": null, "position": "7.00;89.00", "size": "166;15", "children": [{"name": null, "role": "AXGroup", "description": null, "role_description": "group", "value": null, "position": "7.00;89.00", "size": "149;15", "children": [{"name": null, "role": "AXDisclosureTriangle", "description": null, "role_description": "disclosure triangle", "value": 0, "position": "9.00;89.00", "size": "12;14", "children": []}, {"name": null, "role": "AXStaticText", "description": null, "role_description": "text", "value": "Ant", "position": "25.00;89.00", "size": "130;14", "children": []}]}]}, {"name": null, "role": "AXRow", "description": null, "role_description": "outline row", "value": null, "position": "7.00;104.00", "size": "166;15", "children": [{"name": null, "role": "AXGroup", "description": null, "role_description": "group", "value": null, "position": "7.00;104.00", "size": "149;15", "children": [{"name": null, "role": "AXDisclosureTriangle", "description": null, "role_description": "disclosure triangle", "value": 0, "position": "9.00;104.00", "size": "12;14", "children": []}, {"name": null, "role": "AXStaticText", "description": null, "role_description": "text", "value": "Context", "position": "25.00;104.00", "size": "130;14", "children": []}]}]}, {"name": null, "role": "AXRow", "description": null, "role_description": "outline row", "value": null, "position": "7.00;119.00", "size": "166;15", "children": [{"name": null, "role": "AXGroup", "description": null, "role_description": "group", "value": null, "position": "7.00;119.00", "size": "149;15", "children": [{"name": null, "role": "AXDisclosureTriangle", "description": null, "role_description": "disclosure triangle", "value": 0, "position": "9.00;119.00", "size": "12;14", "children": []}, {"name": null, "role": "AXStaticText", "description": null, "role_description": "text", "value": "CSS", "position": "25.00;119.00", "size": "130;14", "children": []}]}]}, {"name": null, "role": "AXRow", "description": null, "role_description": "outline row", "value": null, "position": "7.00;134.00", "size": "166;15", "children": [{"name": null, "role": "AXGroup", "description": null, "role_description": "group", "value": null, "position": "7.00;134.00", "size": "149;15", "children": [{"name": null, "role": "AXDisclosureTriangle", "description": null, "role_description": "disclosure triangle", "value": 0, "position": "9.00;134.00", "size": "12;14", "children": []}, {"name": null, "role": "AXStaticText", "description": null, "role_description": "text", "value": "EMF Compare", "position": "25.00;134.00", "size": "130;14", "children": []}]}]}, {"name": null, "role": "AXRow", "description": null, "role_description": "outline row", "value": null, "position": "7.00;149.00", "size": "166;15", "children": [{"name": null, "role": "AXGroup", "description": null, "role_description": "group", "value": null, "position": "7.00;149.00", "size": "149;15", "children": [{"name": null, "role": "AXDisclosureTriangle", "description": null, "role_description": "disclosure triangle", "value": 0, "position": "9.00;149.00", "size": "12;14", "children": []}, {"name": null, "role": "AXStaticText", "description": null, "role_description": "text", "value": "Help", "position": "25.00;149.00", "size": "130;14", "children": []}]}]}, {"name": null, "role": "AXRow", "description": null, "role_description": "outline row", "value": null, "position": "7.00;164.00", "size": "166;15", "children": [{"name": null, "role": "AXGroup", "description": null, "role_description": "group", "value": null, "position": "7.00;164.00", "size": "149;15", "children": [{"name": null, "role": "AXDisclosureTriangle", "description": null, "role_description": "disclosure triangle", "value": 0, "position": "9.00;164.00", "size": "12;14", "children": []}, {"name": null, "role": "AXStaticText", "description": null, "role_description": "text", "value": "Install/Update", "position": "25.00;164.00", "size": "130;14", "children": []}]}]}, {"name": null, "role": "AXRow", "description": null, "role_description": "outline row", "value": null, "position": "7.00;179.00", "size": "166;15", "children": [{"name": null, "role": "AXGroup", "description": null, "role_description": "group", "value": null, "position": "7.00;179.00", "size": "149;15", "children": [{"name": null, "role": "AXDisclosureTriangle", "description": null, "role_description": "disclosure triangle", "value": 1, "position": "9.00;179.00", "size": "12;14", "children": []}, {"name": null, "role": "AXStaticText", "description": null, "role_description": "text", "value": "Java", "position": "25.00;179.00", "size": "130;14", "children": []}]}]}, {"name": null, "role": "AXRow", "description": null, "role_description": "outline row", "value": null, "position": "7.00;194.00", "size": "166;15", "children": [{"name": null, "role": "AXGroup", "description": null, "role_description": "group", "value": null, "position": "7.00;194.00", "size": "149;15", "children": [{"name": null, "role": "AXDisclosureTriangle", "description": null, "role_description": "disclosure triangle", "value": 0, "position": "22.00;194.00", "size": "12;14", "children": []}, {"name": null, "role": "AXStaticText", "description": null, "role_description": "text", "value": "Appearance", "position": "38.00;194.00", "size": "117;14", "children": []}]}]}, {"name": null, "role": "AXRow", "description": null, "role_description": "outline row", "value": null, "position": "7.00;209.00", "size": "166;15", "children": [{"name": null, "role": "AXGroup", "description": null, "role_description": "group", "value": null, "position": "7.00;209.00", "size": "149;15", "children": [{"name": null, "role": "AXDisclosureTriangle", "description": null, "role_description": "disclosure triangle", "value": 0, "position": "22.00;209.00", "size": "12;14", "children": []}, {"name": null, "role": "AXStaticText", "description": null, "role_description": "text", "value": "Build Path", "position": "38.00;209.00", "size": "117;14", "children": []}]}]}, {"name": null, "role": "AXRow", "description": null, "role_description": "outline row", "value": null, "position": "7.00;224.00", "size": "166;15", "children": [{"name": null, "role": "AXStaticText", "description": null, "role_description": "text", "value": "Bytecode Outline", "position": "38.00;224.00", "size": "117;14", "children": []}]}, {"name": null, "role": "AXRow", "description": null, "role_description": "outline row", "value": null, "position": "7.00;239.00", "size": "166;15", "children": [{"name": null, "role": "AXGroup", "description": null, "role_description": "group", "value": null, "position": "7.00;239.00", "size": "149;15", "children": [{"name": null, "role": "AXDisclosureTriangle", "description": null, "role_description": "disclosure triangle", "value": 0, "position": "22.00;239.00", "size": "12;14", "children": []}, {"name": null, "role": "AXStaticText", "description": null, "role_description": "text", "value": "Code Style", "position": "38.00;239.00", "size": "117;14", "children": []}]}]}, {"name": null, "role": "AXRow", "description": null, "role_description": "outline row", "value": null, "position": "7.00;254.00", "size": "166;15", "children": [{"name": null, "role": "AXGroup", "description": null, "role_description": "group", "value": null, "position": "7.00;254.00", "size": "149;15", "children": [{"name": null, "role": "AXDisclosureTriangle", "description": null, "role_description": "disclosure triangle", "value": 1, "position": "22.00;254.00", "size": "12;14", "children": []}, {"name": null, "role": "AXStaticText", "description": null, "role_description": "text", "value": "Compiler", "position": "38.00;254.00", "size": "117;14", "children": []}]}]}, {"name": null, "role": "AXRow", "description": null, "role_description": "outline row", "value": null, "position": "7.00;269.00", "size": "166;15", "children": [{"name": null, "role": "AXStaticText", "description": null, "role_description": "text", "value": "Building", "position": "51.00;269.00", "size": "104;14", "children": []}]}, {"name": null, "role": "AXRow", "description": null, "role_description": "outline row", "value": null, "position": "7.00;284.00", "size": "166;15", "children": [{"name": null, "role": "AXStaticText", "description": null, "role_description": "text", "value": "Errors/Warnings", "position": "51.00;284.00", "size": "104;14", "children": []}]}, {"name": null, "role": "AXRow", "description": null, "role_description": "outline row", "value": null, "position": "7.00;299.00", "size": "166;15", "children": [{"name": null, "role": "AXStaticText", "description": null, "role_description": "text", "value": "Javadoc", "position": "51.00;299.00", "size": "104;14", "children": []}]}, {"name": null, "role": "AXRow", "description": null, "role_description": "outline row", "value": null, "position": "7.00;314.00", "size": "166;15", "children": [{"name": null, "role": "AXStaticText", "description": null, "role_description": "text", "value": "Task Tags", "position": "51.00;314.00", "size": "104;14", "children": []}]}, {"name": null, "role": "AXRow", "description": null, "role_description": "outline row", "value": null, "position": "7.00;329.00", "size": "166;15", "children": [{"name": null, "role": "AXGroup", "description": null, "role_description": "group", "value": null, "position": "7.00;329.00", "size": "149;15", "children": [{"name": null, "role": "AXDisclosureTriangle", "description": null, "role_description": "disclosure triangle", "value": 0, "position": "22.00;329.00", "size": "12;14", "children": []}, {"name": null, "role": "AXStaticText", "description": null, "role_description": "text", "value": "Debug", "position": "38.00;329.00", "size": "117;14", "children": []}]}]}, {"name": null, "role": "AXRow", "description": null, "role_description": "outline row", "value": null, "position": "7.00;344.00", "size": "166;15", "children": [{"name": null, "role": "AXGroup", "description": null, "role_description": "group", "value": null, "position": "7.00;344.00", "size": "149;15", "children": [{"name": null, "role": "AXDisclosureTriangle", "description": null, "role_description": "disclosure triangle", "value": 0, "position": "22.00;344.00", "size": "12;14", "children": []}, {"name": null, "role": "AXStaticText", "description": null, "role_description": "text", "value": "Editor", "position": "38.00;344.00", "size": "117;14", "children": []}]}]}, {"name": null, "role": "AXRow", "description": null, "role_description": "outline row", "value": null, "position": "7.00;359.00", "size": "166;15", "children": [{"name": null, "role": "AXGroup", "description": null, "role_description": "group", "value": null, "position": "7.00;359.00", "size": "149;15", "children": [{"name": null, "role": "AXDisclosureTriangle", "description": null, "role_description": "disclosure triangle", "value": 0, "position": "22.00;359.00", "size": "12;14", "children": []}, {"name": null, "role": "AXStaticText", "description": null, "role_description": "text", "value": "Installed JREs", "position": "38.00;359.00", "size": "117;14", "children": []}]}]}, {"name": null, "role": "AXRow", "description": null, "role_description": "outline row", "value": null, "position": "7.00;374.00", "size": "166;15", "children": [{"name": null, "role": "AXStaticText", "description": null, "role_description": "text", "value": "JUnit", "position": "38.00;374.00", "size": "117;14", "children": []}]}, {"name": null, "role": "AXRow", "description": null, "role_description": "outline row", "value": null, "position": "7.00;389.00", "size": "166;15", "children": [{"name": null, "role": "AXStaticText", "description": null, "role_description": "text", "value": "Launching", "position": "38.00;389.00", "size": "117;14", "children": []}]}, {"name": null, "role": "AXRow", "description": null, "role_description": "outline row", "value": null, "position": "7.00;404.00", "size": "166;15", "children": [{"name": null, "role": "AXStaticText", "description": null, "role_description": "text", "value": "Properties Files Editor", "position": "38.00;404.00", "size": "117;14", "children": []}]}, {"name": null, "role": "AXRow", "description": null, "role_description": "outline row", "value": null, "position": "7.00;419.00", "size": "166;15", "children": [{"name": null, "role": "AXGroup", "description": null, "role_description": "group", "value": null, "position": "7.00;419.00", "size": "149;15", "children": [{"name": null, "role": "AXDisclosureTriangle", "description": null, "role_description": "disclosure triangle", "value": 0, "position": "9.00;419.00", "size": "12;14", "children": []}, {"name": null, "role": "AXStaticText", "description": null, "role_description": "text", "value": "Logic Diagrams", "position": "25.00;419.00", "size": "130;14", "children": []}]}]}, {"name": null, "role": "AXRow", "description": null, "role_description": "outline row", "value": null, "position": "7.00;434.00", "size": "166;15", "children": [{"name": null, "role": "AXStaticText", "description": null, "role_description": "text", "value": "Model Editor", "position": "25.00;434.00", "size": "130;14", "children": []}]}, {"name": null, "role": "AXRow", "description": null, "role_description": "outline row", "value": null, "position": "7.00;449.00", "size": "166;15", "children": [{"name": null, "role": "AXGroup", "description": null, "role_description": "group", "value": null, "position": "7.00;449.00", "size": "149;15", "children": [{"name": null, "role": "AXDisclosureTriangle", "description": null, "role_description": "disclosure triangle", "value": 0, "position": "9.00;449.00", "size": "12;14", "children": []}, {"name": null, "role": "AXStaticText", "description": null, "role_description": "text", "value": "Model Validation", "position": "25.00;449.00", "size": "130;14", "children": []}]}]}, {"name": null, "role": "AXRow", "description": null, "role_description": "outline row", "value": null, "position": "7.00;464.00", "size": "166;15", "children": [{"name": null, "role": "AXGroup", "description": null, "role_description": "group", "value": null, "position": "7.00;464.00", "size": "149;15", "children": [{"name": null, "role": "AXDisclosureTriangle", "description": null, "role_description": "disclosure triangle", "value": 0, "position": "9.00;464.00", "size": "12;14", "children": []}, {"name": null, "role": "AXStaticText", "description": null, "role_description": "text", "value": "OCL", "position": "25.00;464.00", "size": "130;14", "children": []}]}]}, {"name": null, "role": "AXRow", "description": null, "role_description": "outline row", "value": null, "position": "7.00;479.00", "size": "166;15", "children": [{"name": null, "role": "AXGroup", "description": null, "role_description": "group", "value": null, "position": "7.00;479.00", "size": "149;15", "children": [{"name": null, "role": "AXDisclosureTriangle", "description": null, "role_description": "disclosure triangle", "value": 0, "position": "9.00;479.00", "size": "12;14", "children": []}, {"name": null, "role": "AXStaticText", "description": null, "role_description": "text", "value": "Papyrus", "position": "25.00;479.00", "size": "130;14", "children": []}]}]}, {"name": null, "role": "AXRow", "description": null, "role_description": "outline row", "value": null, "position": "7.00;494.00", "size": "166;15", "children": [{"name": null, "role": "AXGroup", "description": null, "role_description": "group", "value": null, "position": "7.00;494.00", "size": "149;15", "children": [{"name": null, "role": "AXDisclosureTriangle", "description": null, "role_description": "disclosure triangle", "value": 0, "position": "9.00;494.00", "size": "12;14", "children": []}, {"name": null, "role": "AXStaticText", "description": null, "role_description": "text", "value": "Plug-in Development", "position": "25.00;494.00", "size": "130;14", "children": []}]}]}, {"name": null, "role": "AXRow", "description": null, "role_description": "outline row", "value": null, "position": "7.00;509.00", "size": "166;15", "children": [{"name": null, "role": "AXGroup", "description": null, "role_description": "group", "value": null, "position": "7.00;509.00", "size": "149;15", "children": [{"name": null, "role": "AXDisclosureTriangle", "description": null, "role_description": "disclosure triangle", "value": 0, "position": "9.00;509.00", "size": "12;14", "children": []}, {"name": null, "role": "AXStaticText", "description": null, "role_description": "text", "value": "Run/Debug", "position": "25.00;509.00", "size": "130;14", "children": []}]}]}, {"name": null, "role": "AXRow", "description": null, "role_description": "outline row", "value": null, "position": "7.00;524.00", "size": "166;15", "children": [{"name": null, "role": "AXGroup", "description": null, "role_description": "group", "value": null, "position": "7.00;524.00", "size": "149;15", "children": [{"name": null, "role": "AXDisclosureTriangle", "description": null, "role_description": "disclosure triangle", "value": 0, "position": "9.00;524.00", "size": "12;14", "children": []}, {"name": null, "role": "AXStaticText", "description": null, "role_description": "text", "value": "Version Control (Team)", "position": "25.00;524.00", "size": "130;14", "children": []}]}]}, {"name": null, "role": "AXColumn", "description": null, "role_description": "column", "value": null, "position": "7.00;59.00", "size": "149;845", "children": []}]}]}, {"name": "type_filter_text", "role": "AXTextField", "description": null, "role_description": "search text field", "value": "", "position": "7.00;35.00", "size": "166;19", "children": []}, {"name": null, "role": "AXButton", "description": null, "role_description": "close button", "value": null, "position": "7.00;6.00", "size": "14;16", "children": []}, {"name": null, "role": "AXButton", "description": null, "role_description": "zoom button", "value": null, "position": "47.00;6.00", "size": "14;16", "children": [{"name": null, "role": "AXGroup", "description": null, "role_description": "group", "value": null, "position": "47.00;6.00", "size": "14;16", "children": [{"name": null, "role": "AXGroup", "description": null, "role_description": "group", "value": null, "position": "47.00;6.00", "size": "14;16", "children": []}]}]}, {"name": null, "role": "AXButton", "description": null, "role_description": "minimize button", "value": null, "position": "27.00;6.00", "size": "14;16", "children": []}, {"name": null, "role": "AXStaticText", "description": null, "role_description": "text", "value": "Preferences", "position": "409.00;5.00", "size": "83;16", "children": []}]}